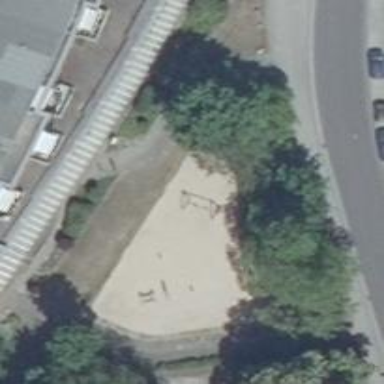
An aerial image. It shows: Playground area for leisure activities on the land.